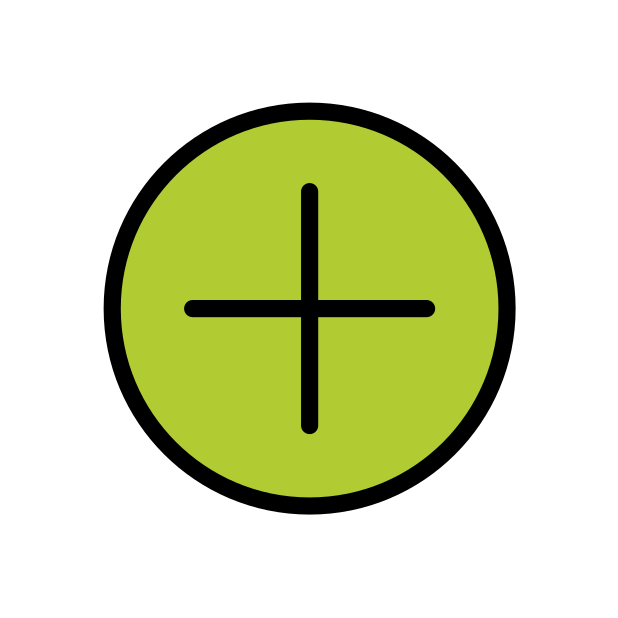
add button